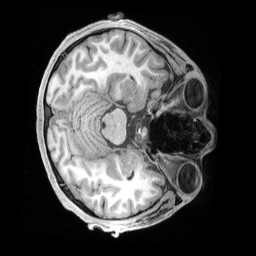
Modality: T1w
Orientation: axial
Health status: healthy
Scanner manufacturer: siemens
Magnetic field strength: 3 T
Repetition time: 2.4 s
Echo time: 0.00201 s